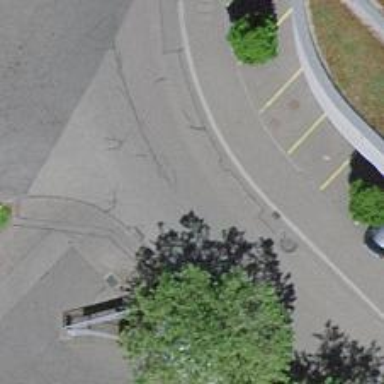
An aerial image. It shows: Residential road with asphalt surface and separate sidewalk.